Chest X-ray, PA view. Patient: 49 years old, sex F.
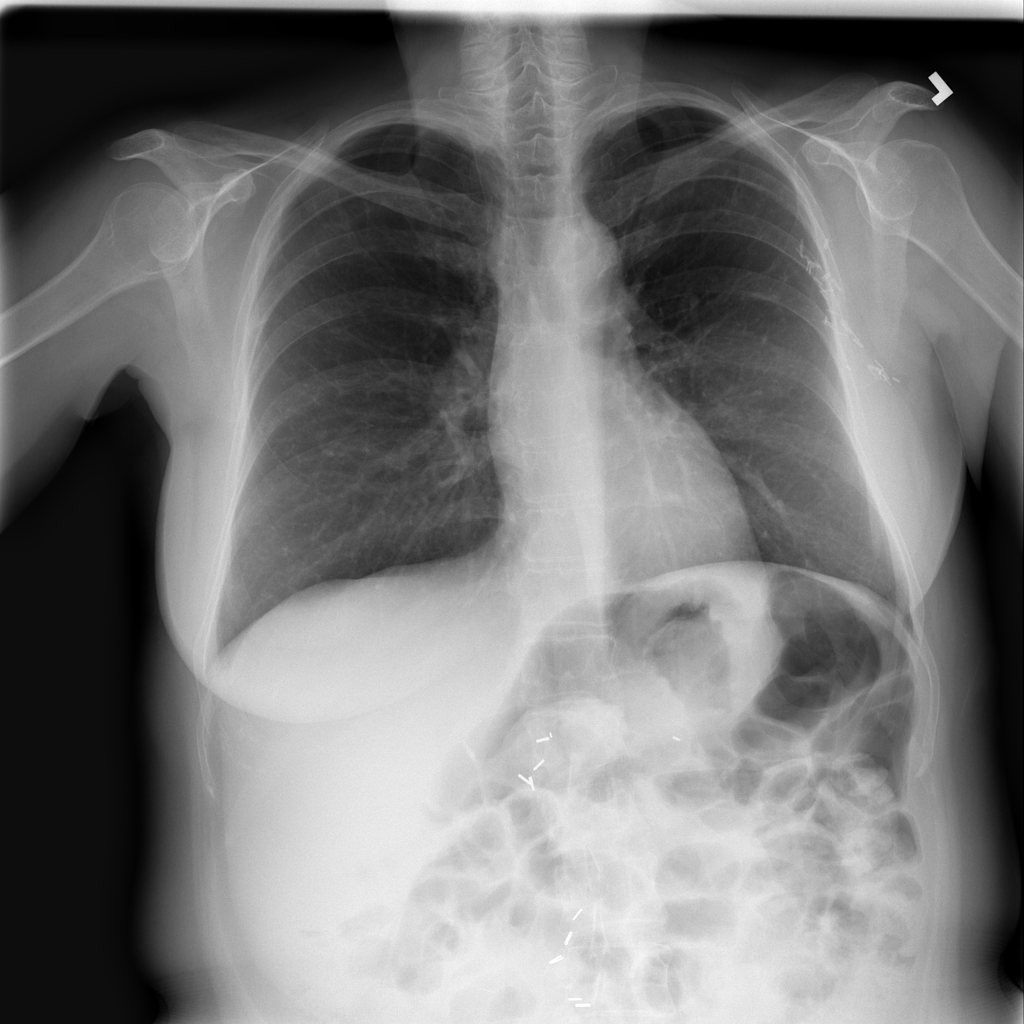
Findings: Infiltration